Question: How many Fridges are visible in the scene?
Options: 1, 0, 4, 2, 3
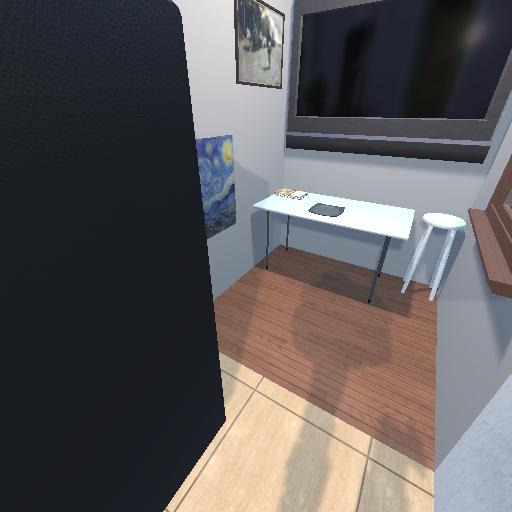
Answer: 1